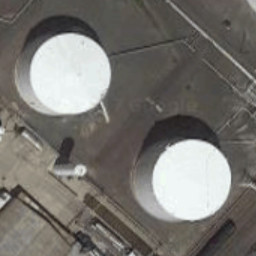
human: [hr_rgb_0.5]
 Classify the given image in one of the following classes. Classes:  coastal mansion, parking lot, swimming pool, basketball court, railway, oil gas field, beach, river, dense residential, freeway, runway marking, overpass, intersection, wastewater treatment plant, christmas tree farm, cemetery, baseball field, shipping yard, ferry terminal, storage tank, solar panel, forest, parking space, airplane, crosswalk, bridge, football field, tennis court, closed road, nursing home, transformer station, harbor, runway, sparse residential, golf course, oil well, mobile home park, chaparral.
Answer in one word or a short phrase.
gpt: storage tank